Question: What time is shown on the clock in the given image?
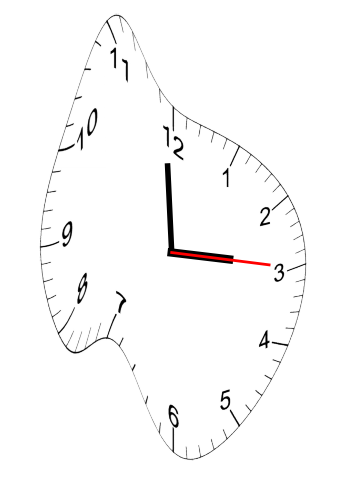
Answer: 02:59:15